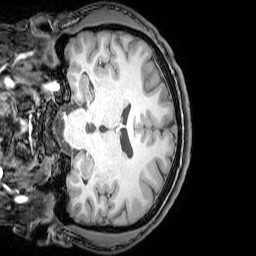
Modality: T1w
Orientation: coronal
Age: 24
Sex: male
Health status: healthy
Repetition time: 0.081 s
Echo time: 0.037 s